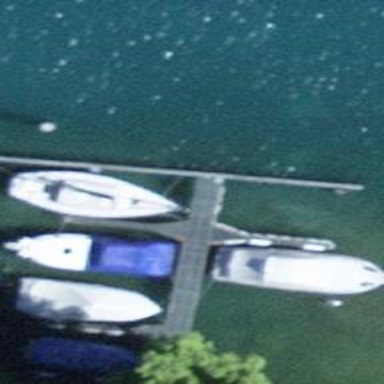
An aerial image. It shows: Man-made pier.